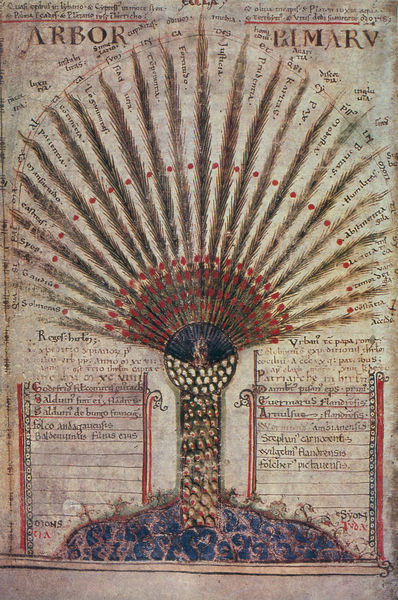
Titel: Liber Floridus
Künstler: Lambert von St. Omer
Standort: Herstellungsort: St. Omer (EU - F - Artois)
Institution: Gent, Universitätsbibliothek,
Schlagwörter: baum, blau, blätter, schwarz, rot, federn, stamm, schrift, farben, dekoration, ornamente, schriftzeichen, punkte, buch, religion, seite, illustration, text, buchstaben, pfau, schreiben, mittelalter, letter, handschrift, beschreibung, latein, biologie, manuskript, textseite, arbor, bimaru, pimarv